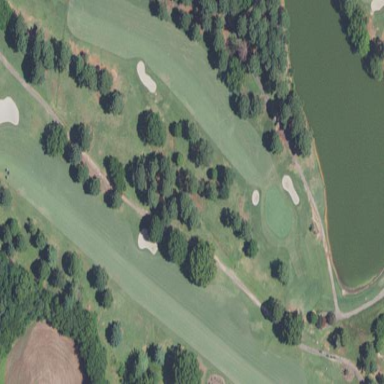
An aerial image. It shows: Rough golf area within woodland setting.